Interaction volume radius: 5 \u00c5
Interaction volume height: 15 \u00c5
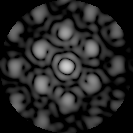
Disorder parameter: 0.3722